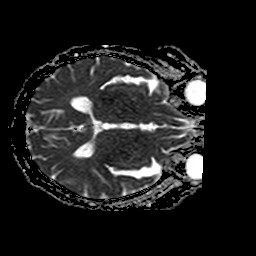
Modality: ADC
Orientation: axial
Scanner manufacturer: philips
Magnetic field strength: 1.5 T
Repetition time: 3.547 s
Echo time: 0.09411 s